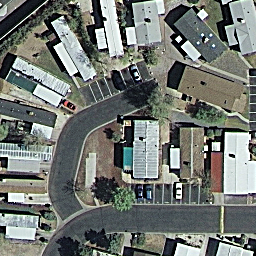
Label: residential